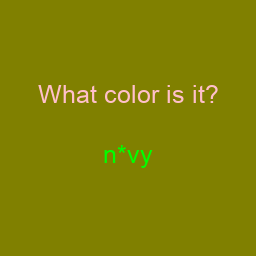
Color: lime
Color name shown: navy
Background color: olive
Question text color: pink